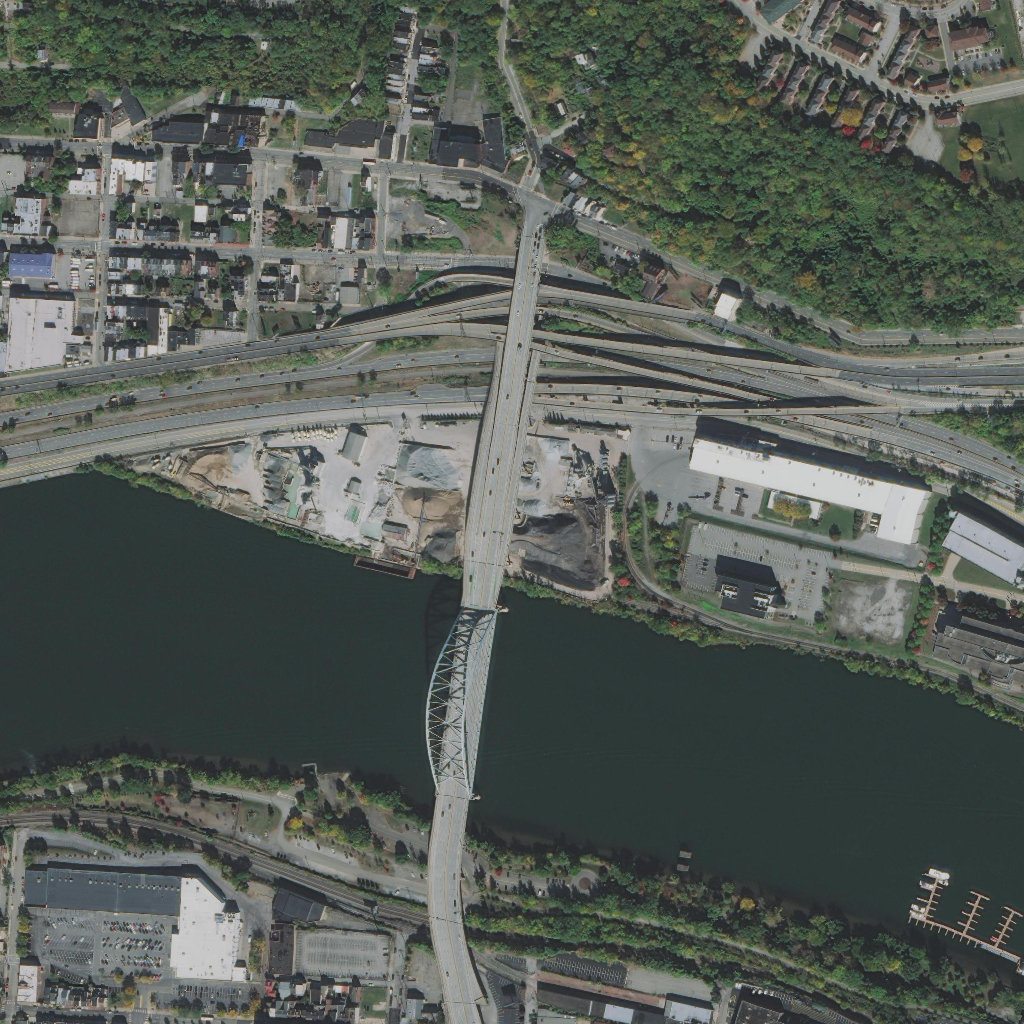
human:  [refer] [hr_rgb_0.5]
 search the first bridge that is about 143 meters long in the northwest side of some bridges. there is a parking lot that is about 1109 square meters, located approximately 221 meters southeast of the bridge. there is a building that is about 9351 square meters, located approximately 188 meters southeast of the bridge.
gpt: <box>[[48, 22, 53, 37, 0]]</box>